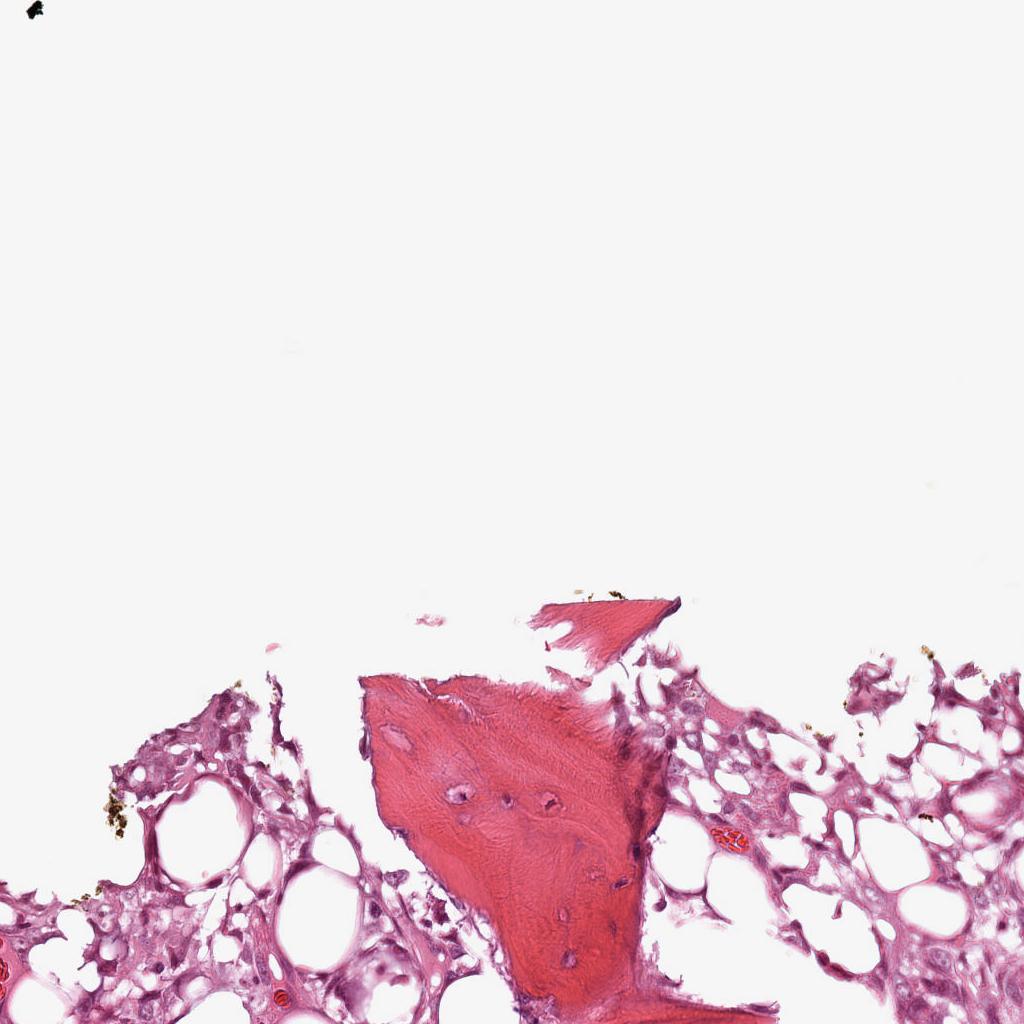
Label: Non-Tumor